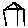
Label: house